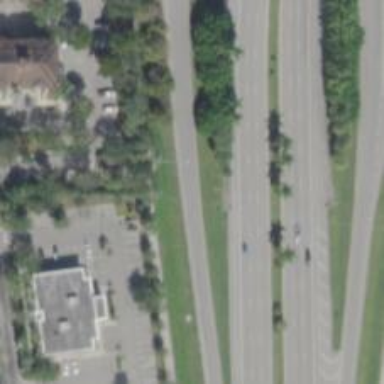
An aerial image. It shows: Primary link highway.